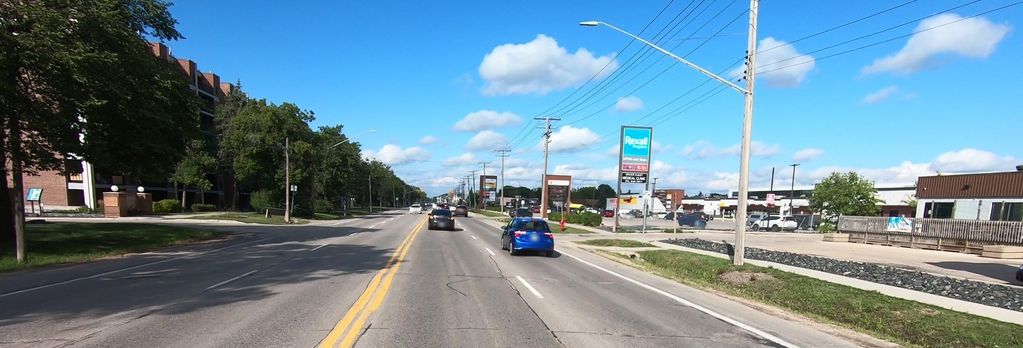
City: winnipeg